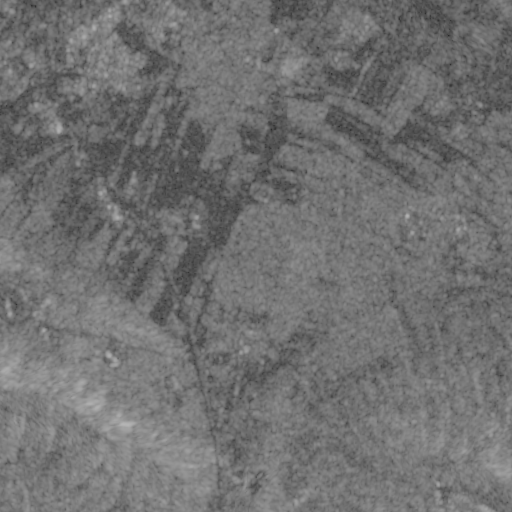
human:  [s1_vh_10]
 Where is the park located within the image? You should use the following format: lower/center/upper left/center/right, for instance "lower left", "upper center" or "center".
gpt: The park is located in the upper left of the image.
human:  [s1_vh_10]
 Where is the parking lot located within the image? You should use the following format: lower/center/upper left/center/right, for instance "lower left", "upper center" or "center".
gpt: The parking lot is located in the center of the image.
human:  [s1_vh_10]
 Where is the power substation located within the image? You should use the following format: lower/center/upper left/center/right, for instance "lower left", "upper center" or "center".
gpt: The power substation is located in the upper center of the image.
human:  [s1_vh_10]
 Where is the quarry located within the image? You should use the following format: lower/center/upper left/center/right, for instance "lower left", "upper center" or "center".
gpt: The quarry is located in the lower center of the image.
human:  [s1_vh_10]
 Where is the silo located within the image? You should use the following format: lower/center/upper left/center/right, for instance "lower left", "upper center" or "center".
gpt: The silo is located in the center left of the image.
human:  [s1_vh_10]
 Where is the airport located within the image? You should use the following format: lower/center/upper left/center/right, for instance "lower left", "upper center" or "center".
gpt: There is no airport in the image.

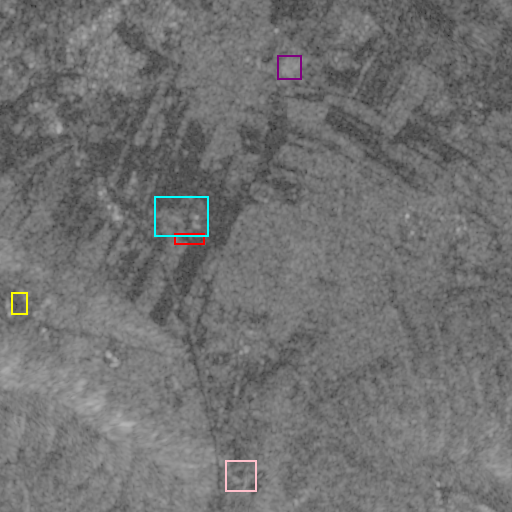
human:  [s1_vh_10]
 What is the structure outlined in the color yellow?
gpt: The structure outlined in yellow is a park.
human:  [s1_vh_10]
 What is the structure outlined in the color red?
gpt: The structure outlined in red is a parking lot.
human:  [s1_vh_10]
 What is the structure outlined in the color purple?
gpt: The structure outlined in purple is a power substation.
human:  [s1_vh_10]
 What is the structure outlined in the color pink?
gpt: The structure outlined in pink is a quarry.
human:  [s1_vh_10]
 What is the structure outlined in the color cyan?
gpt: The structure outlined in cyan is a silo.
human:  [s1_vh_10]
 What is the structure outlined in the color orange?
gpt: There is no orange outline.